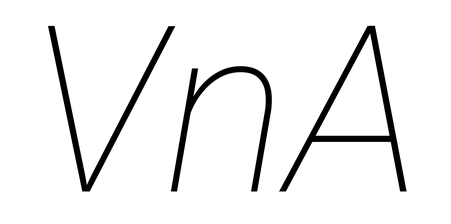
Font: Roboto-Italic_Thin_Italic